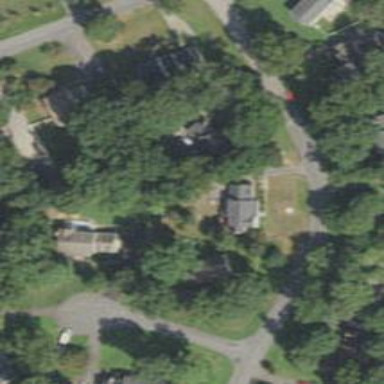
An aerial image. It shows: Driveway.